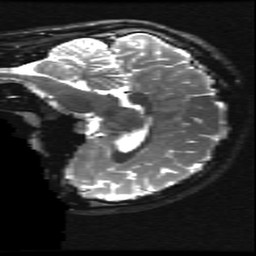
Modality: T2w
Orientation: sagittal
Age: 13
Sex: female
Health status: ill
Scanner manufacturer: ge
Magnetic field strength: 3 T
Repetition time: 7.5 s
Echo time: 0.1007 s